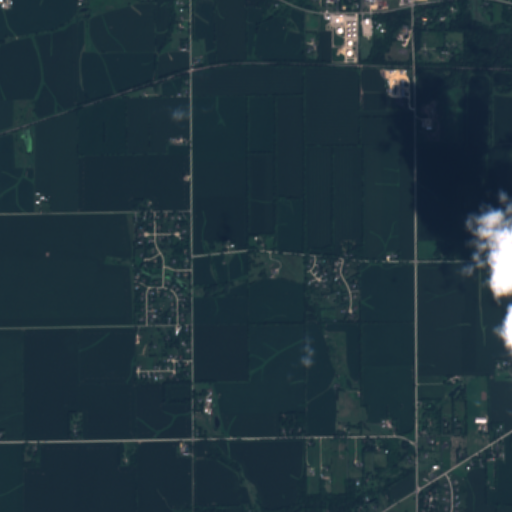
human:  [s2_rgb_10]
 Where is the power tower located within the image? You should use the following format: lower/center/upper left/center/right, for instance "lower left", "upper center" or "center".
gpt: The power tower is located in the upper left of the image.
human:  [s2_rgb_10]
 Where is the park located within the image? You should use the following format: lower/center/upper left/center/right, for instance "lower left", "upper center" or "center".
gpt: There is no park in the image.